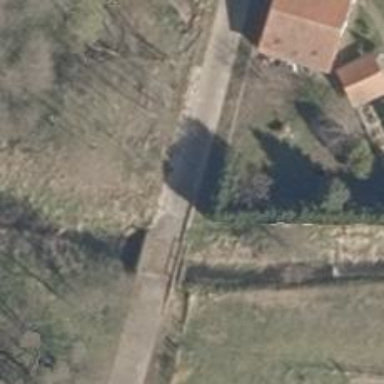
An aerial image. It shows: Concrete bridge over grade1 track.